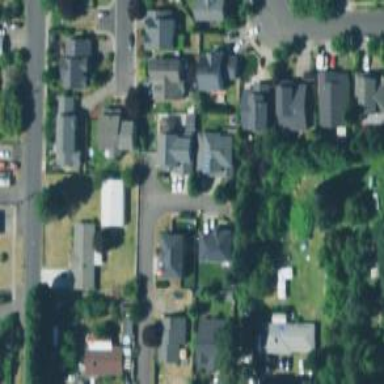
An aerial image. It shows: Residential area composed of single-family homes.